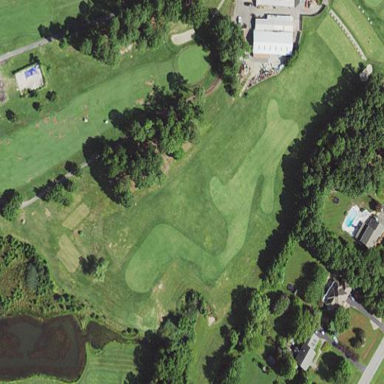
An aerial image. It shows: Grassy area used as driving range for golf.